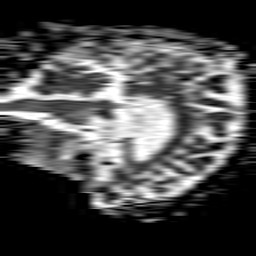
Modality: ADC
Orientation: sagittal
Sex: female
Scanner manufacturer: philips
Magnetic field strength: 1.5 T
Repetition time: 4.6 s
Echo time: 0.08631 s